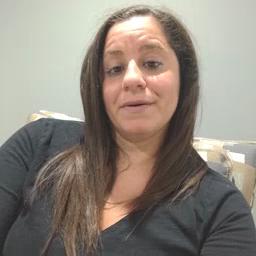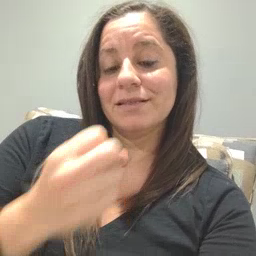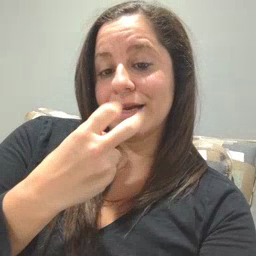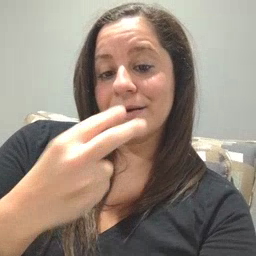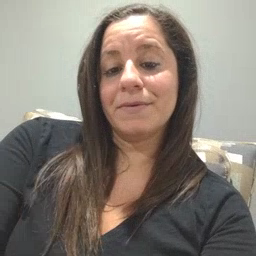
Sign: snack